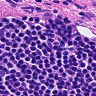
Metastatic tissue present: no